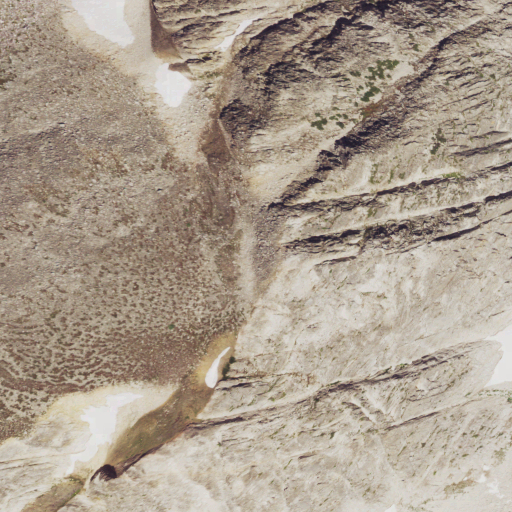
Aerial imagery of mountains in Wyoming named Snowy Range containing shrub and grassland